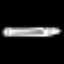
Label: pencil